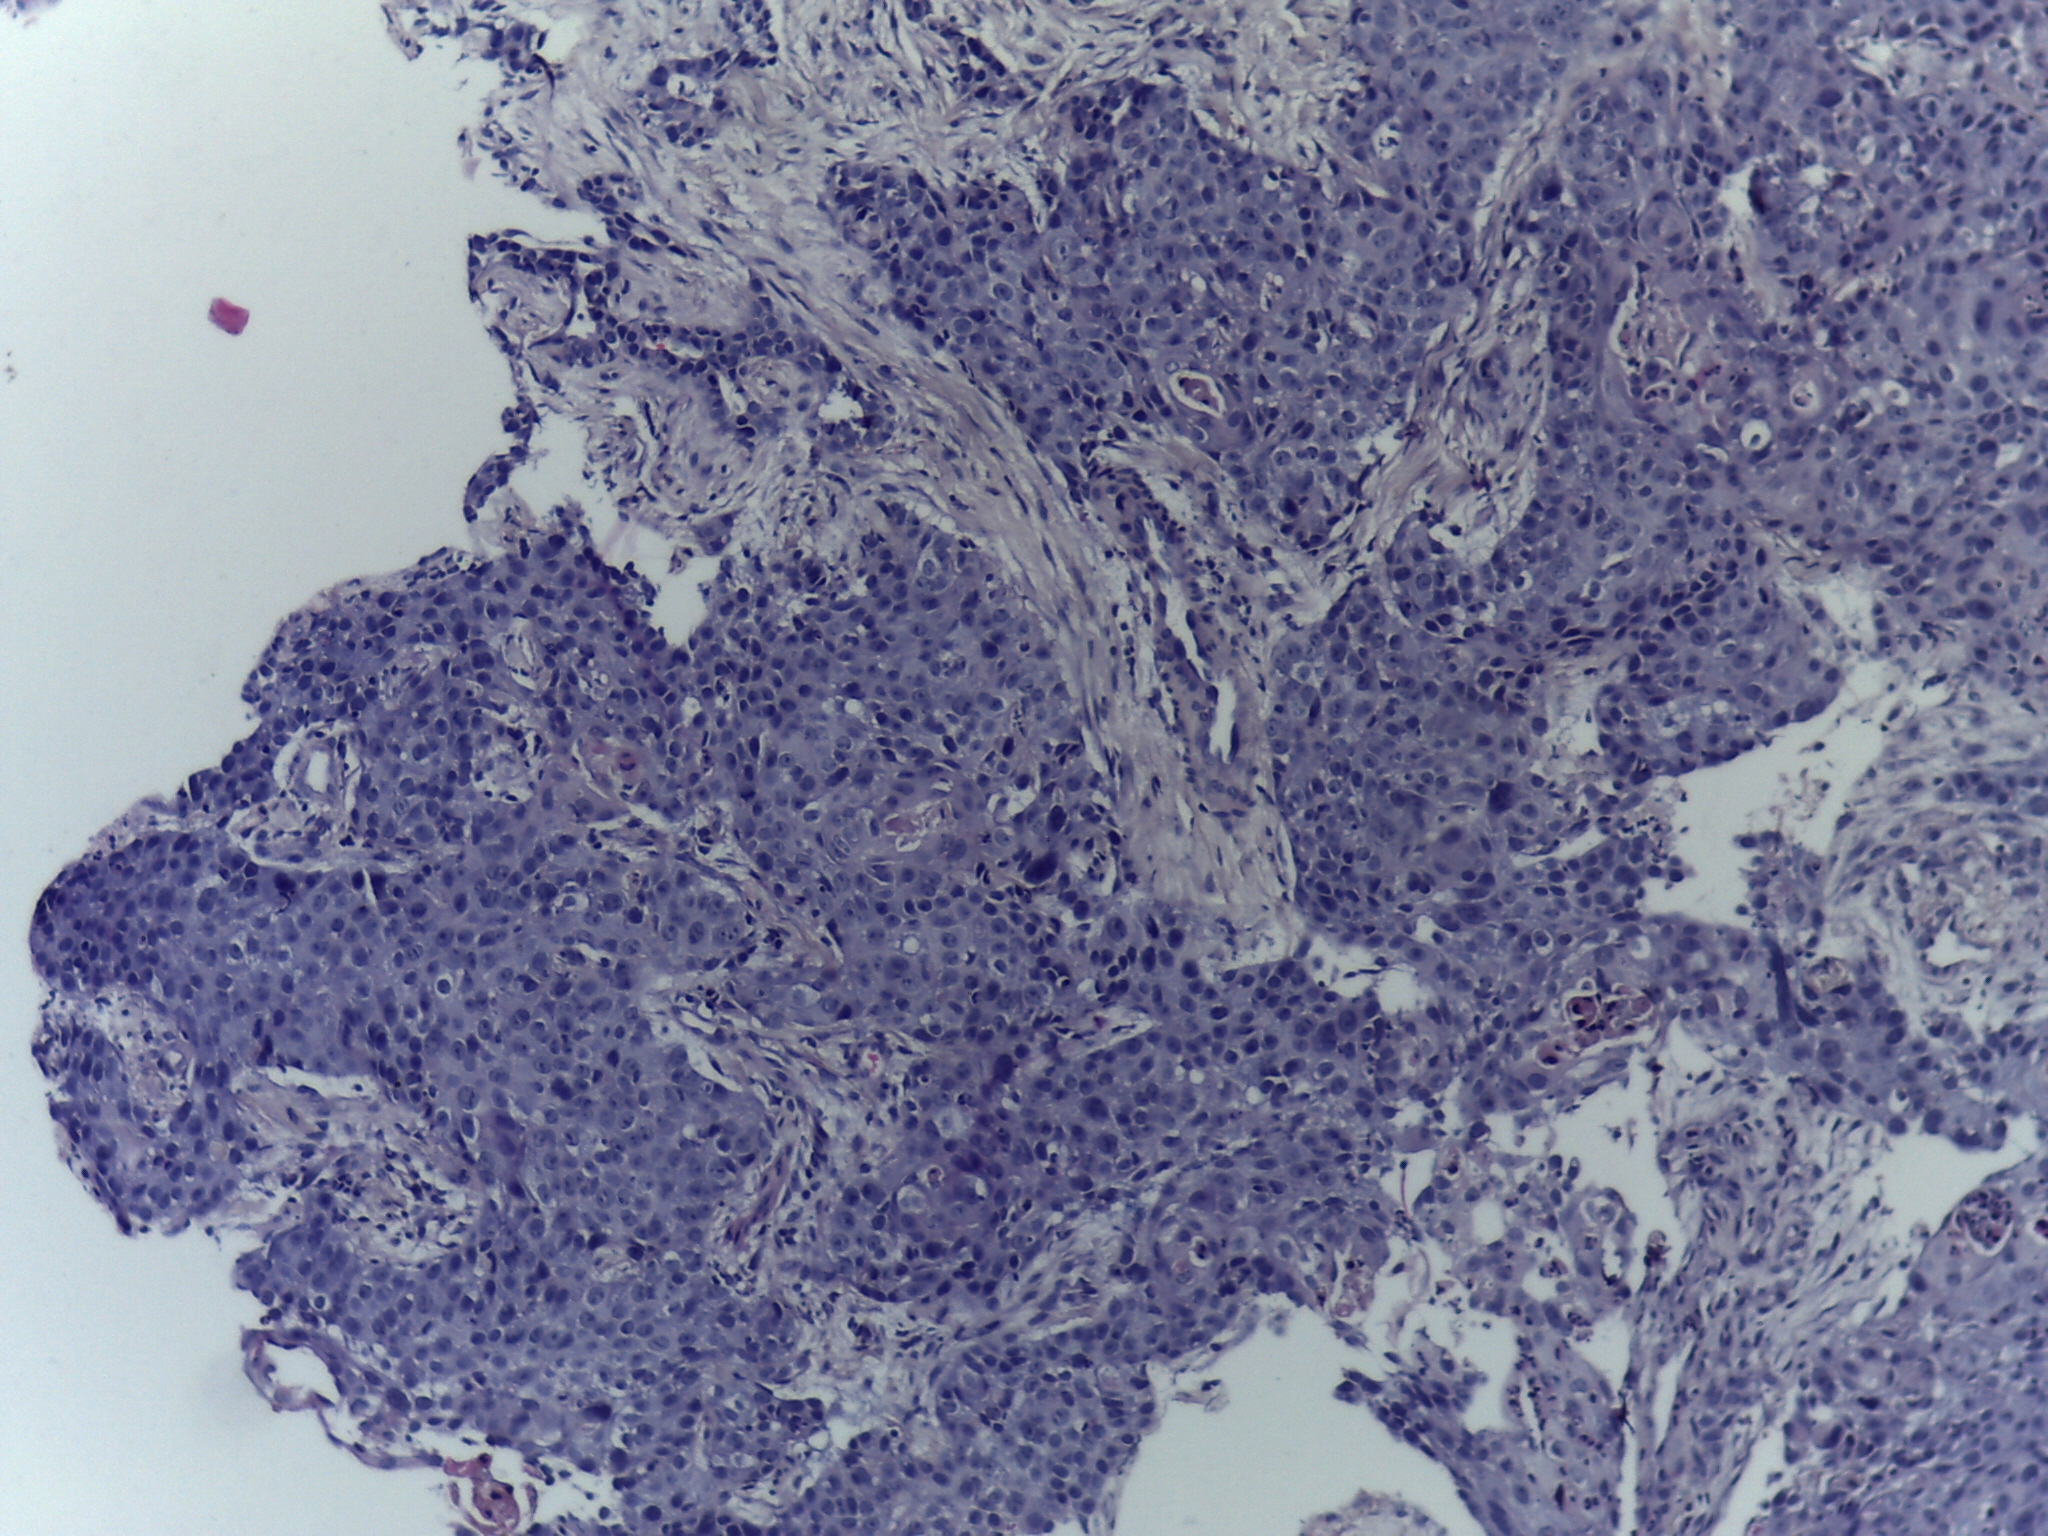
Diagnosis: OSCC